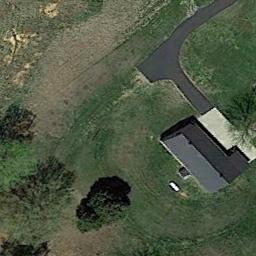
Label: residential